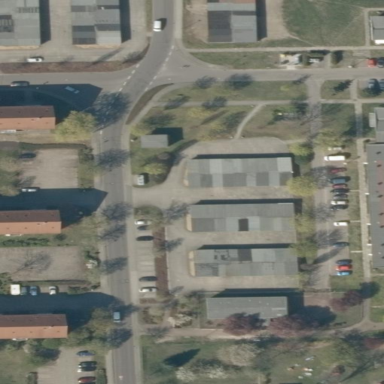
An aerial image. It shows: Garages as the designated land use.